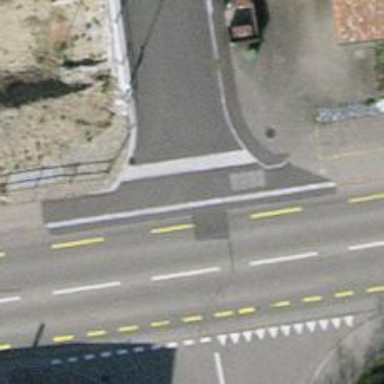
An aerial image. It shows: Unmarked road crossing.